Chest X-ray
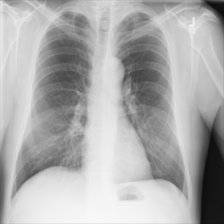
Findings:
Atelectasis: negative
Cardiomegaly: negative
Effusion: negative
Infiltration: negative
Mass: negative
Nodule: negative
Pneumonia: negative
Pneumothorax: negative
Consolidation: negative
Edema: negative
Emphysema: negative
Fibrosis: negative
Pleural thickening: negative
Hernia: negative